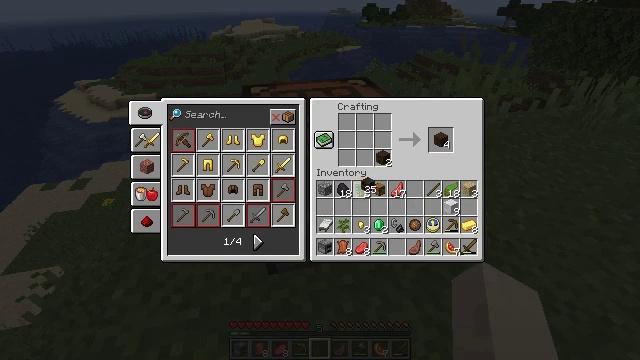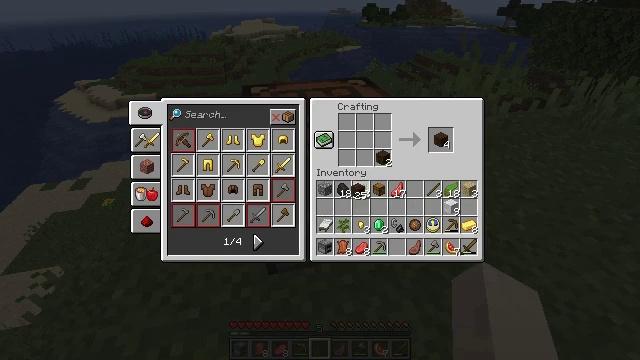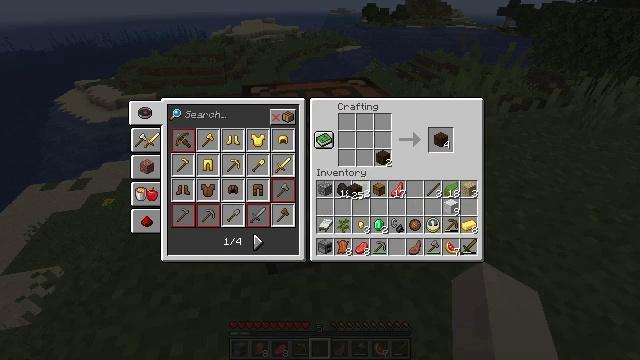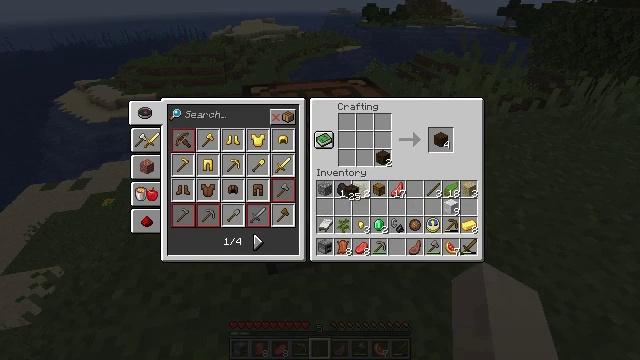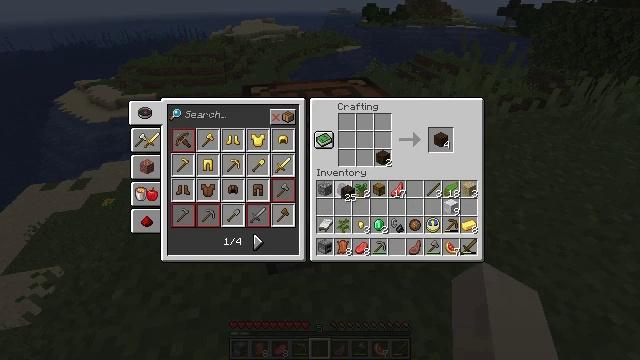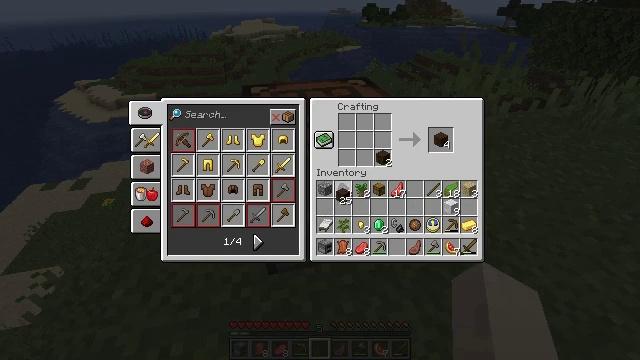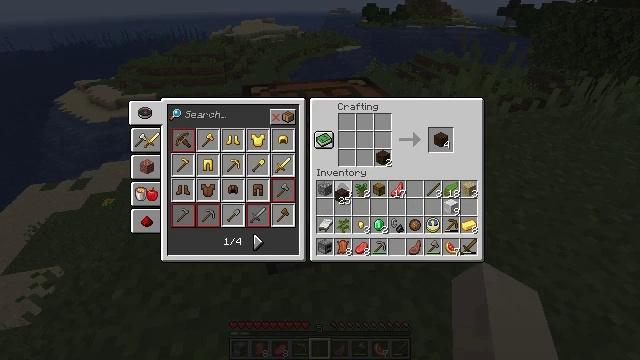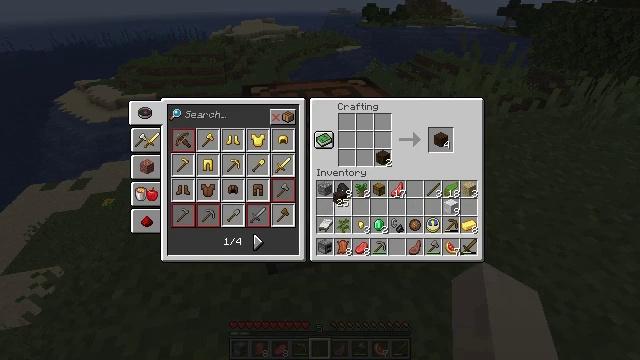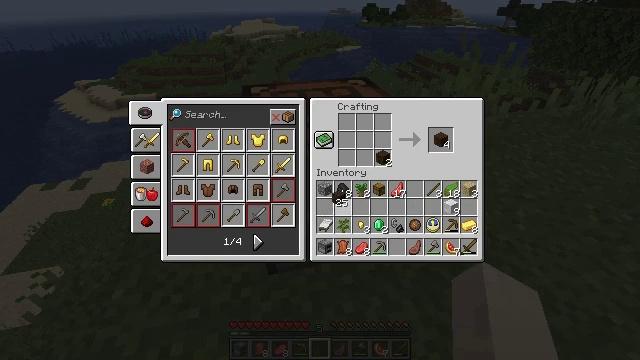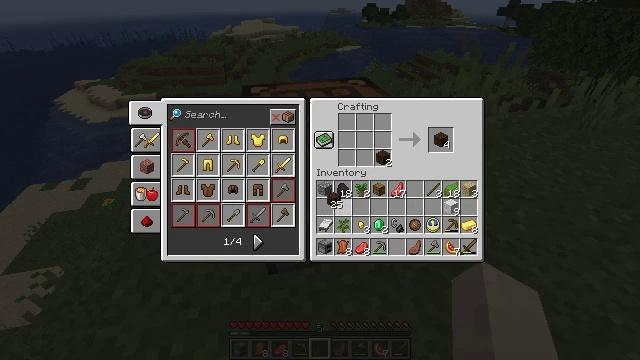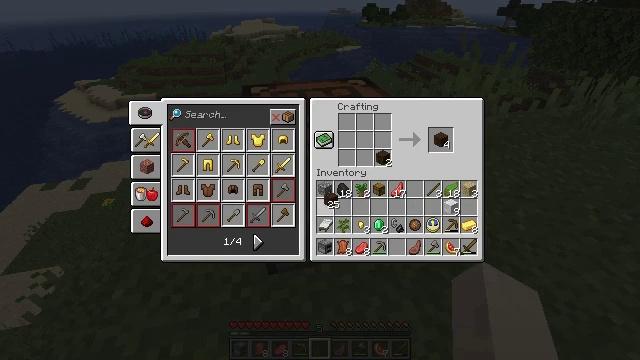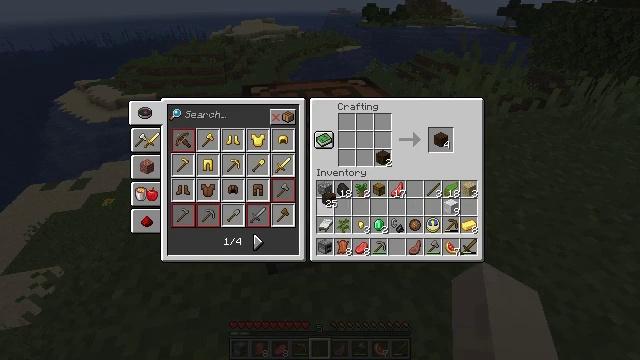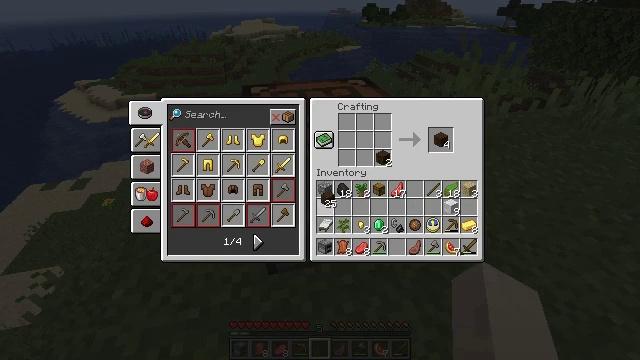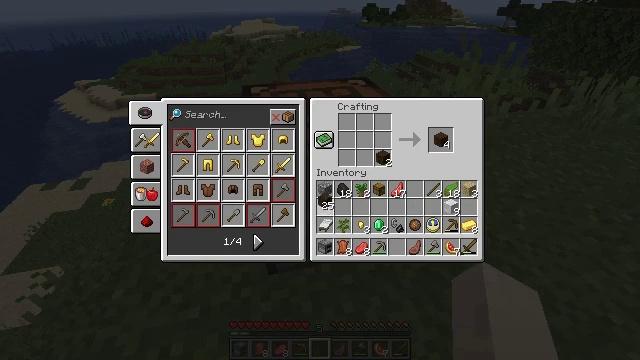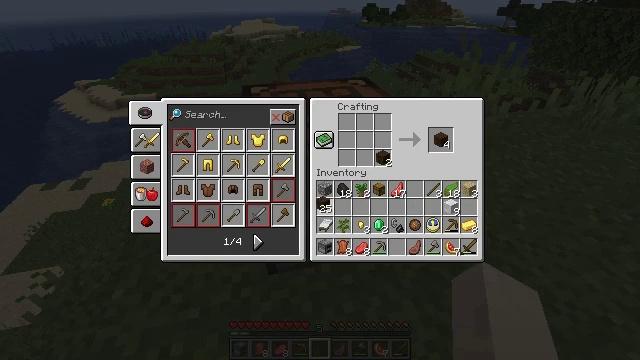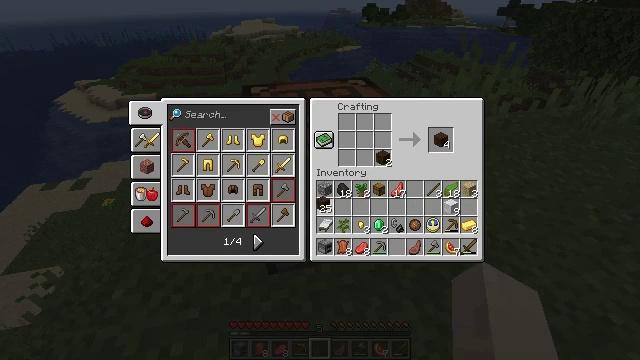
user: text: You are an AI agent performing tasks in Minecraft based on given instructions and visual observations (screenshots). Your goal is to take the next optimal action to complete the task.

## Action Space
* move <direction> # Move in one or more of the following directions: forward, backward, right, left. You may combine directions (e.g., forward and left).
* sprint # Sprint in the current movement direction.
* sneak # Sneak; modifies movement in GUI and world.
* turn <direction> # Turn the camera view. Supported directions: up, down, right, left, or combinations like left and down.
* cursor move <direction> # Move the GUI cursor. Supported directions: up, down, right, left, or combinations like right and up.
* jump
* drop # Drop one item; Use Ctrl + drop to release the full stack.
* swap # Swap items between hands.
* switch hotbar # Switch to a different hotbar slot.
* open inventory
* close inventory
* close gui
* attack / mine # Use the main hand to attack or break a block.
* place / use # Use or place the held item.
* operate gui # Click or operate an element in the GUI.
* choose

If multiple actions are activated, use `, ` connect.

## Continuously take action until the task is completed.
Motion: motion action
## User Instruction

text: Produce dark oak planks by using dark oak logs.
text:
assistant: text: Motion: turn left
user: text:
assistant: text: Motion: no_op
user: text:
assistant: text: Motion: no_op
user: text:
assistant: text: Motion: no_op
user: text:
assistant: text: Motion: no_op
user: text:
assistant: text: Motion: no_op
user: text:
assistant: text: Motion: no_op
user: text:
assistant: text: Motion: no_op
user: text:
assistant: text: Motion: no_op
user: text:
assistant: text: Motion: no_op
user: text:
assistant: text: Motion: no_op
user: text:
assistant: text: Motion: no_op
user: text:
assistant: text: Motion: no_op
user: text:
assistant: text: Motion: no_op
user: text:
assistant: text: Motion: no_op
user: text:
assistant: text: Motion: attack / mine
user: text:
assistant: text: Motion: attack / mine
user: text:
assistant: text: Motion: attack / mine
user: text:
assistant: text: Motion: no_op
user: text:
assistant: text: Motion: turn right
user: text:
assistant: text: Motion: turn right
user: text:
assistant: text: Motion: turn right and up
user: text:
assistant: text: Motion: turn right and up
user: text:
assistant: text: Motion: sneak
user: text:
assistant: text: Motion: sneak
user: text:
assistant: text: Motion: sneak
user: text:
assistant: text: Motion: sneak
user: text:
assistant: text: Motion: sneak, turn up
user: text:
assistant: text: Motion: sneak
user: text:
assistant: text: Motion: sneak